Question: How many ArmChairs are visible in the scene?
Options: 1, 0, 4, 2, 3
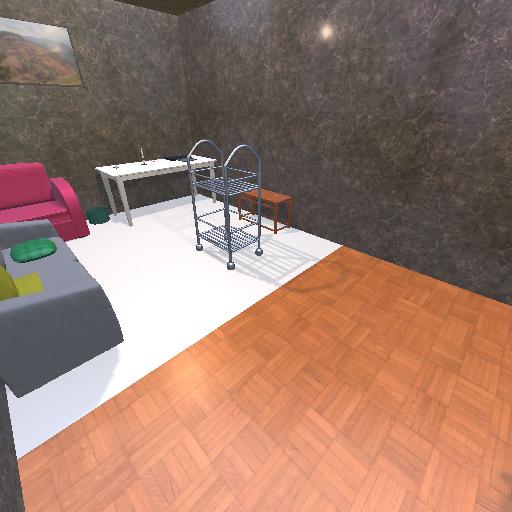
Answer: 1